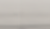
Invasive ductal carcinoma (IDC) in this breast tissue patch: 0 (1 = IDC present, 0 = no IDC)